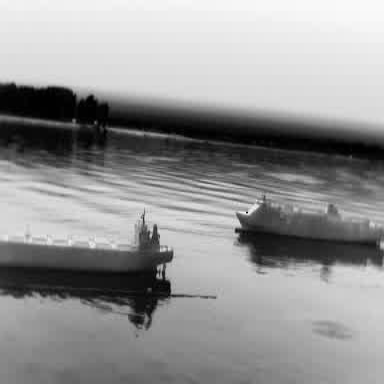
There are two objects shown in the infrared image, including a liner, and a container_ship.